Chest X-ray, AP view. Patient: 79 years old, sex M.
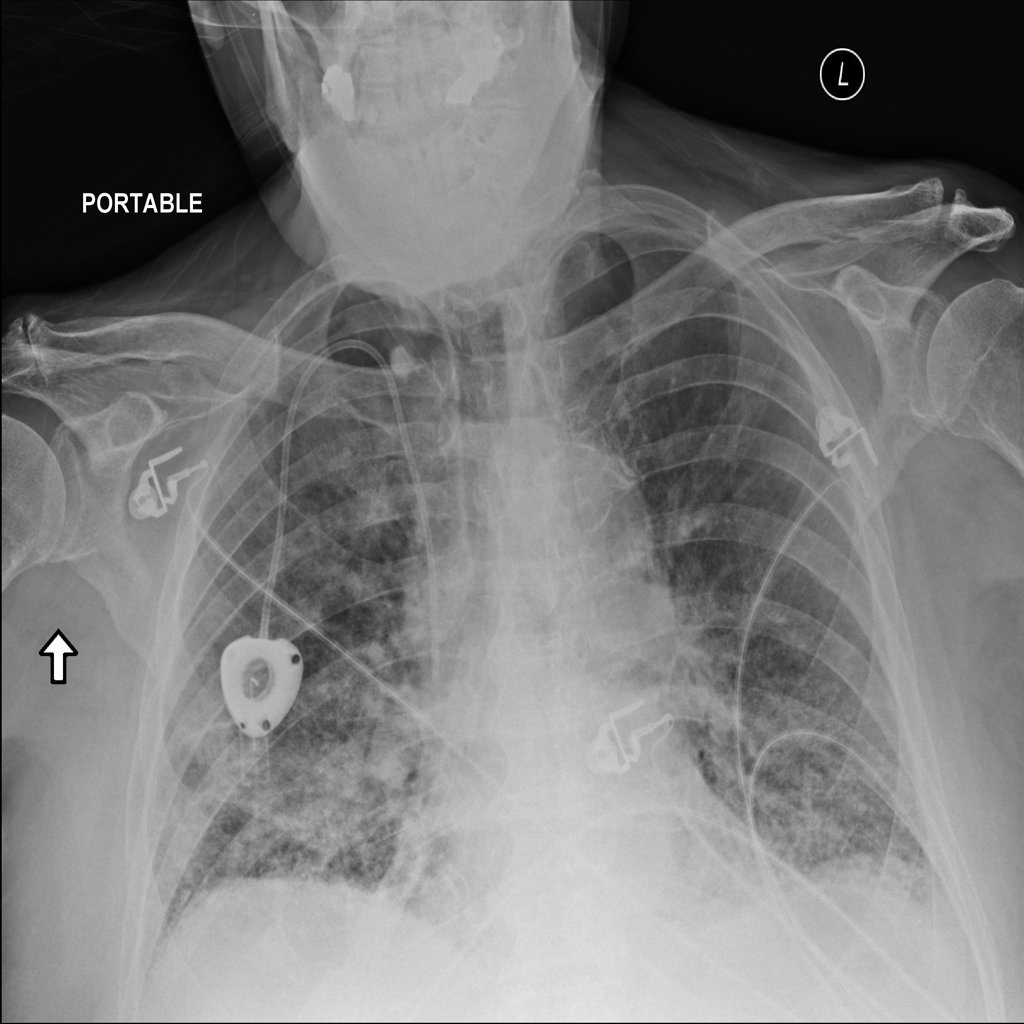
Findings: Infiltration, Nodule